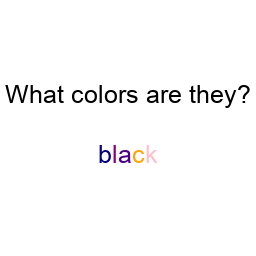
Color: navy, purple, indigo, orange, pink
Color name shown: black
Background color: white
Question text color: black